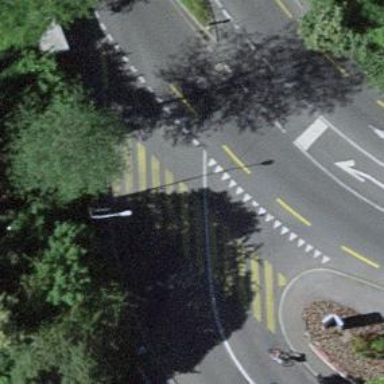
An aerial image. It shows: Road with "give way" sign.